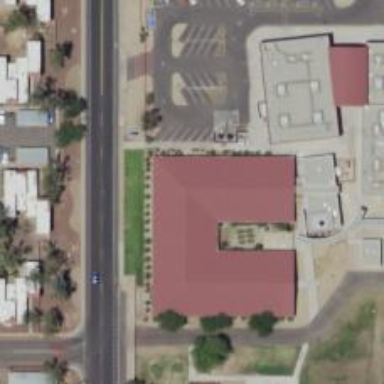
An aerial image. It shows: School.